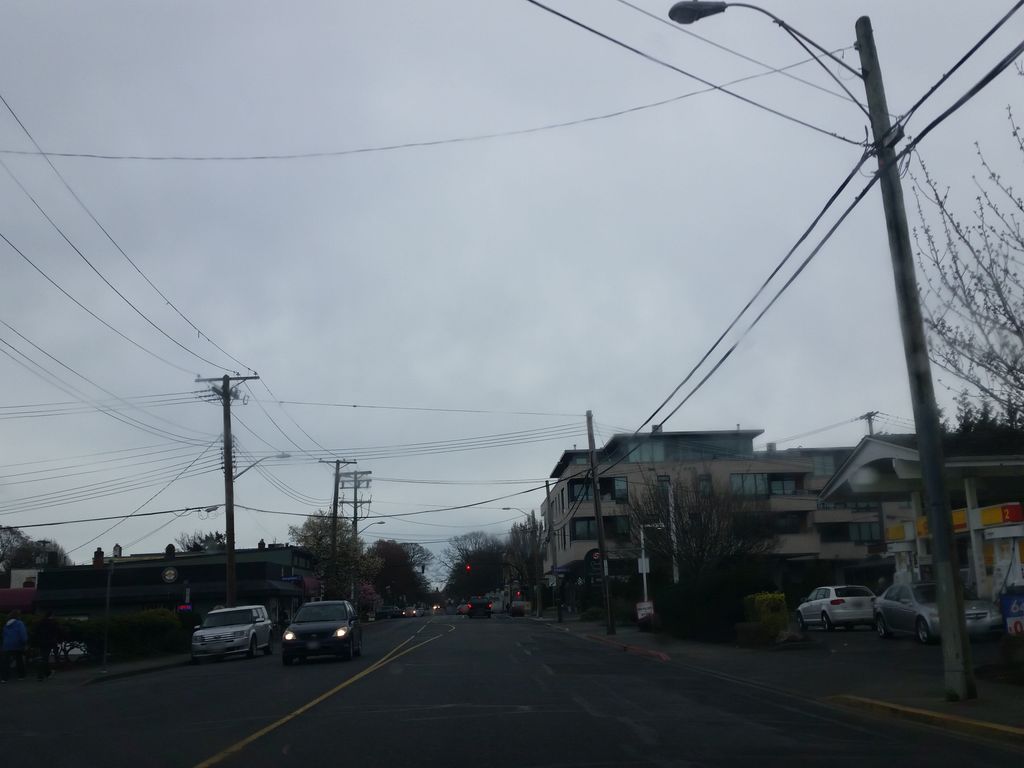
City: victoria